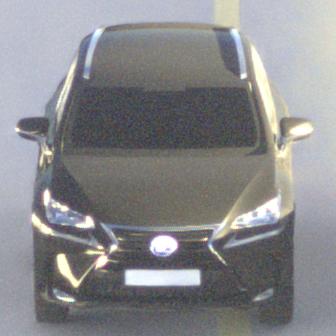
Make: Lexus
Model: NX 300h
Detailed model: NX (AZ1)
Model produced from: 2017/11
Model produced until: 2018/08
Doors: 5
Color: black
Road condition: dry road
Daytime: sunrise or sunset
Contrast: high contrast